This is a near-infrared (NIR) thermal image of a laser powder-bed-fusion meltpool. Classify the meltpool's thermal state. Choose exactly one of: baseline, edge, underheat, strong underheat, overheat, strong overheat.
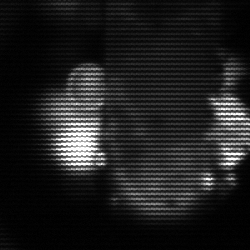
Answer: strong underheat